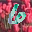
Label: 6